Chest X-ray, PA view. Patient: 58 years old, sex M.
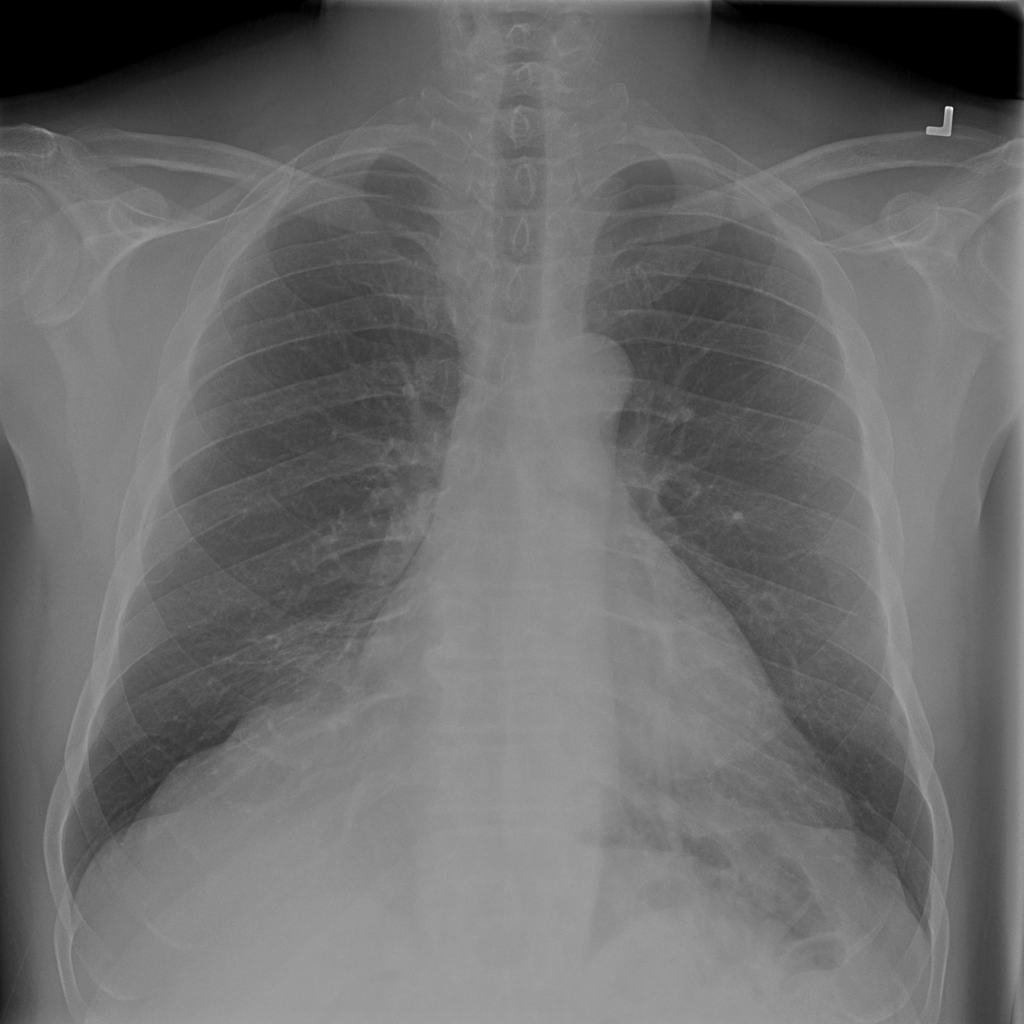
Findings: No Finding